Question: I have a project in the 'trunk' folder. When I needed to create a branch, I copied the contents of the 'trunk' folder into a new 'branch' folder. As a result, the directory structure looks like this.

Now I want to merge the contents of the branch and the trunk into the trunk folder. How can I achieve that?
I tried by selecting '' from the Merge menu of tortoise SVN.
I entered the trunk URL in the FROM field and the branch URL in the TO field.
However, it gives the error '' for every folder because the names of the folders in 'Trunk' and 'Branch1' are the same. I want the contents of these folders to merge.
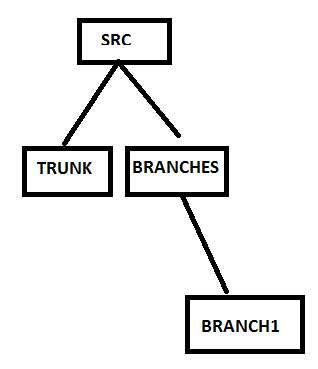
Answer: > I copied the contents
You should use create branche function ( in windows context menue when using tortoiseSVN), so the branch and trunk will know there relationship.
This is imported to avoid tree conflicts
> I tried by selecting 'Merge two different trees'.
Better use 'Reintegrate a branch' (best for your purpose) or 'Merge a range of revision'.